Question: I am working in R and I have to make many boxplots. This is a visualization of group differences. I want to relabel the x-axis to only have one title instead of five (one for each subplot). My biggest problem is that I also want the y-axis of all the subplots to have different labels.
This is what I tried so far:
'''
par(mfrow=c(1,5))
lapply(NEW8[,c("gawayf", "humf", "sgamesf", "swtoyf", "kissf")],
function(x) boxplot(x ~ NEW8$PAPA_p4_adhd,col=rainbow(2),
names=c("CN","ADHD"),
ylab=c("gawayf", "humf", "sgamesf", "swtoyf", "kissf")))
'''
All the y-labels are added to each subplots so each subplots has 5 lines of y-axis labels (gawayf, humf, sgamef, swtoyf, kissf), and each plot says what data was used to create the boxplot ('PAPA_P4_ADHD').
I want each plots to only have the corresponding y-axis label and the x-axis to have 1 label for all five plots.
This is my current output:

Thank you very much
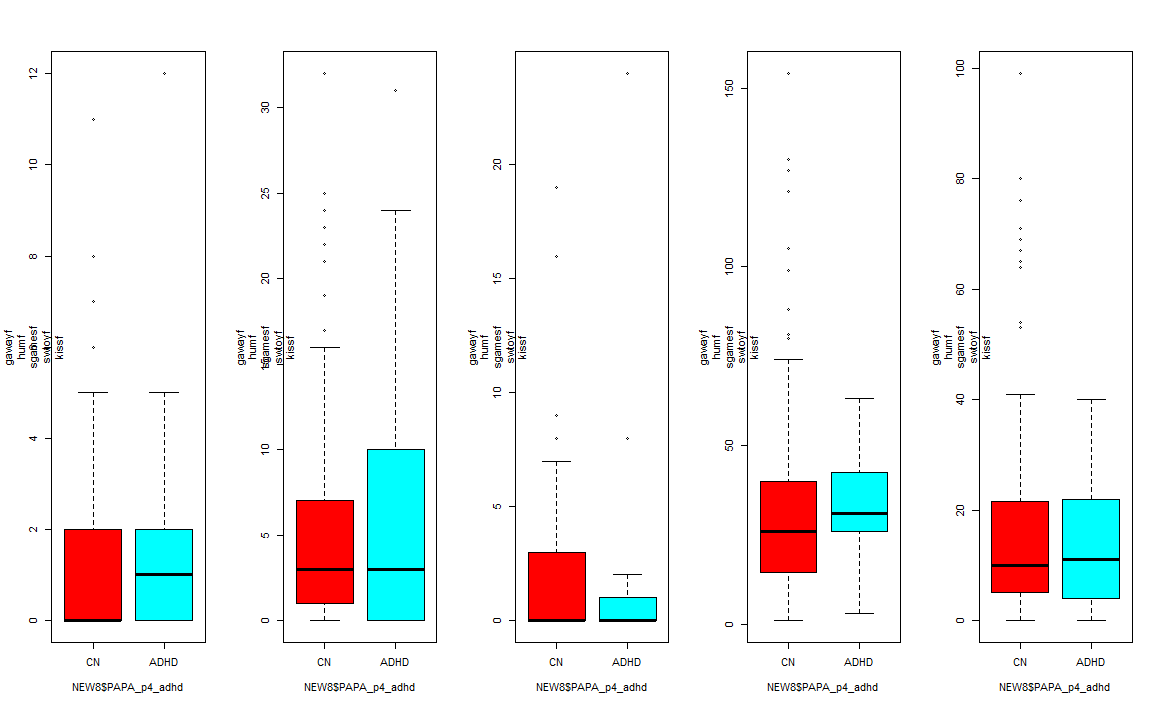
Answer: Instead of 'lapply' try 'mapply' - that will allow to pass different argument to each function call:
'''
par(mfrow=c(1,5))
myBox <- function(x, y, ...) boxplot(x ~ y, col=rainbow(2), names=c("CN", "ADHA"), ...)
mapply(myBox,
x = NEW8[,c("gawayf", "humf", "sgamesf", "swtoyf", "kissf")],
y = list(NEW8$PAPA_p4_adhd), # we make this a list so it has length(1)
ylab = c("gawayf", "humf", "sgamesf", "swtoyf", "kissf"),
xlab = "" # empty x-lab
)
'''
For x-lab you will have to do a trick - start a new empty plot that overlays all of the plots, and only add x-axis:
'''
par(fig=c(0,1,0,1), oma=c(0,0,0,0), mar=par("mar"), new=TRUE)
plot.new()
title(xlab="my x-axis")
'''
NOTE: I didn't try to run this code myself, if anything here doesn't work - please leave a comment and will try to address it.